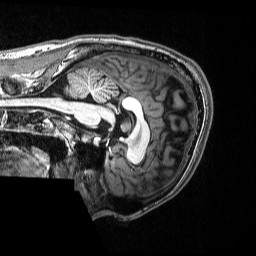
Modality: T1w
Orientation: sagittal
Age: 23
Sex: male
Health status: healthy
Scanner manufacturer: siemens
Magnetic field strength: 3 T
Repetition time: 2.53 s
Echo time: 0.00339 s